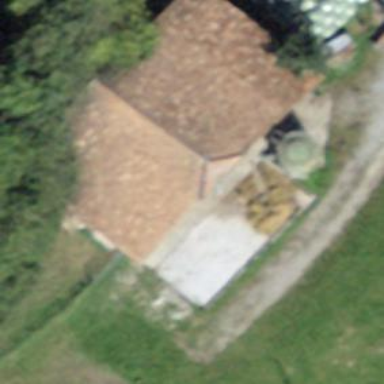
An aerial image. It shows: Rural barn.